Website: bh-photo
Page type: customer-info-address
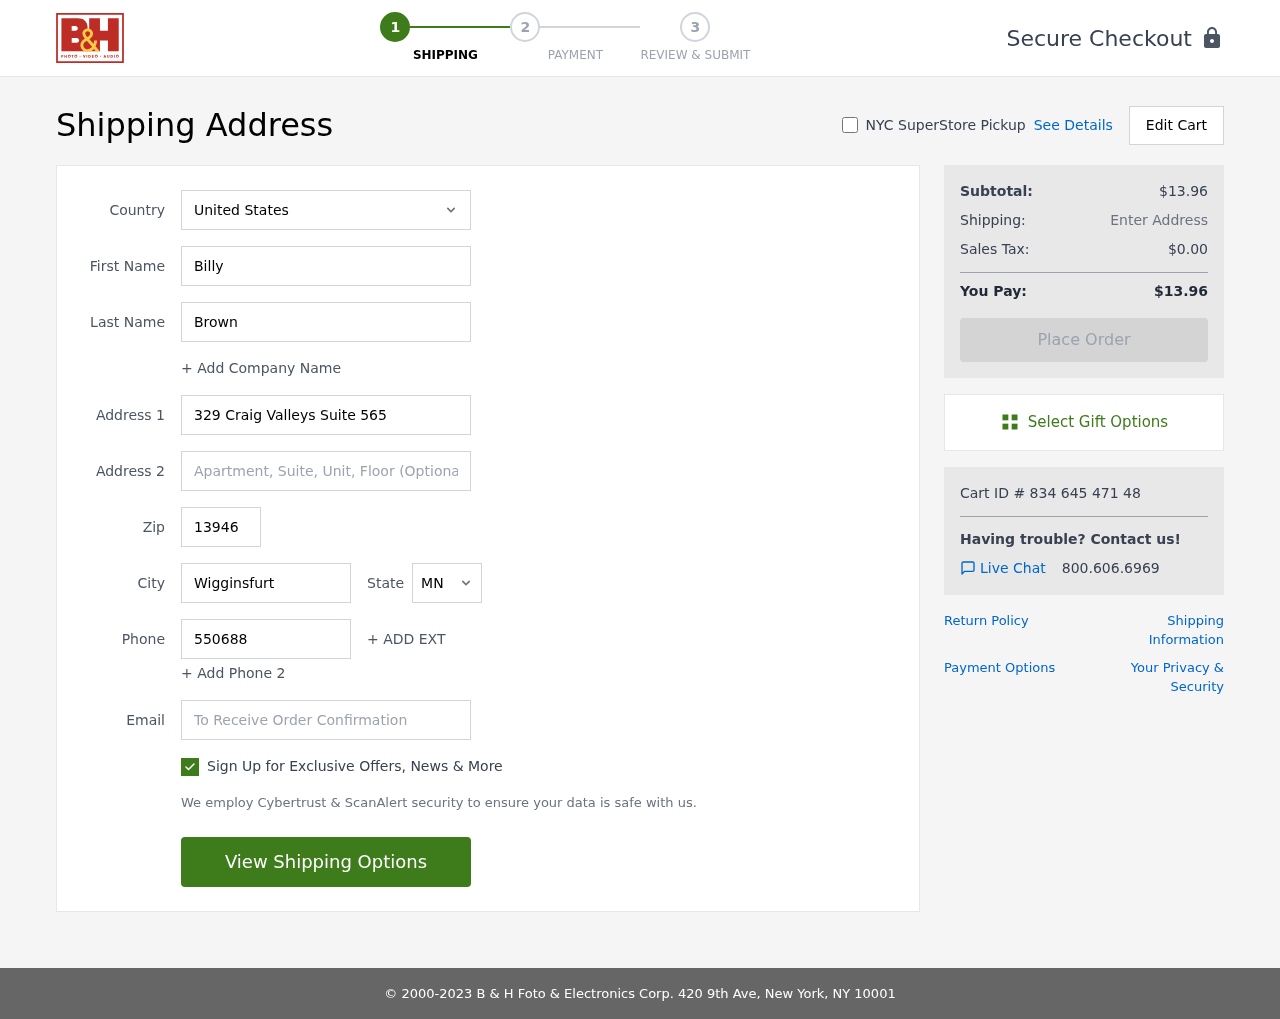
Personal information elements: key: PII_CITY
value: Wigginsfurt
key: PII_COUNTRY
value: United States
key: PII_EMAIL
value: billy_brown@gmail.com
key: PII_FIRSTNAME
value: Billy
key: PII_LASTNAME
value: Brown
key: PII_PHONE
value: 5506881060
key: PII_POSTCODE
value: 13946
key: PII_STATE_ABBR
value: MN
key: PII_STREET
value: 329 Craig Valleys Suite 565
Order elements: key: ORDER_SUBTOTAL
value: $13.96
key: ORDER_TAX
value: $0.00
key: ORDER_TOTAL
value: $13.96
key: ORDER_ID
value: Cart ID # 834 645 471 48